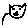
Label: cat